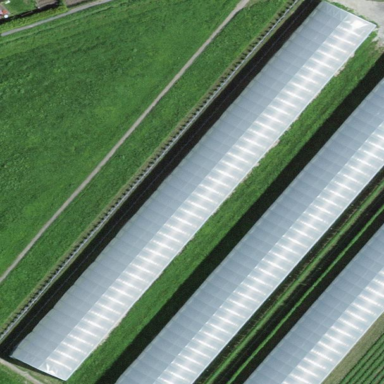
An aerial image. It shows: Greenhouse.